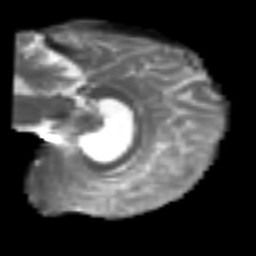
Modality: T2w
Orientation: sagittal
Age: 59
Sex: male
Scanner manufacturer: siemens
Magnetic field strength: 3 T
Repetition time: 4.999 s
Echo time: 0.07946 s